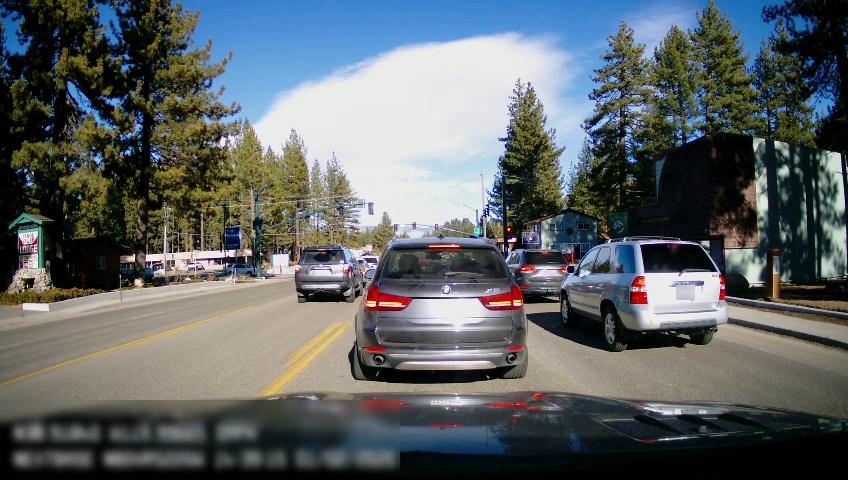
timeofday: Day
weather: Sunny
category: Drivable Space
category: Vehicles | SUV
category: Vehicles | SUV
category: Vehicles | Car
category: Vehicles | SUV
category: Vehicles | SUV
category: Vehicles | SUV
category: Vehicles | SUV
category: Vehicles | Car
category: Vehicles | SUV
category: Lanes | Opposite Lane
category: Lanes | Current Lane
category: Traffic | Lights
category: Traffic | Signs
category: Traffic | Lights
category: Traffic | Lights
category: Traffic | Lights